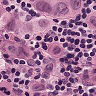
Metastatic tissue present: yes